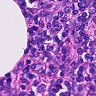
Metastatic tissue present: no